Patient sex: M
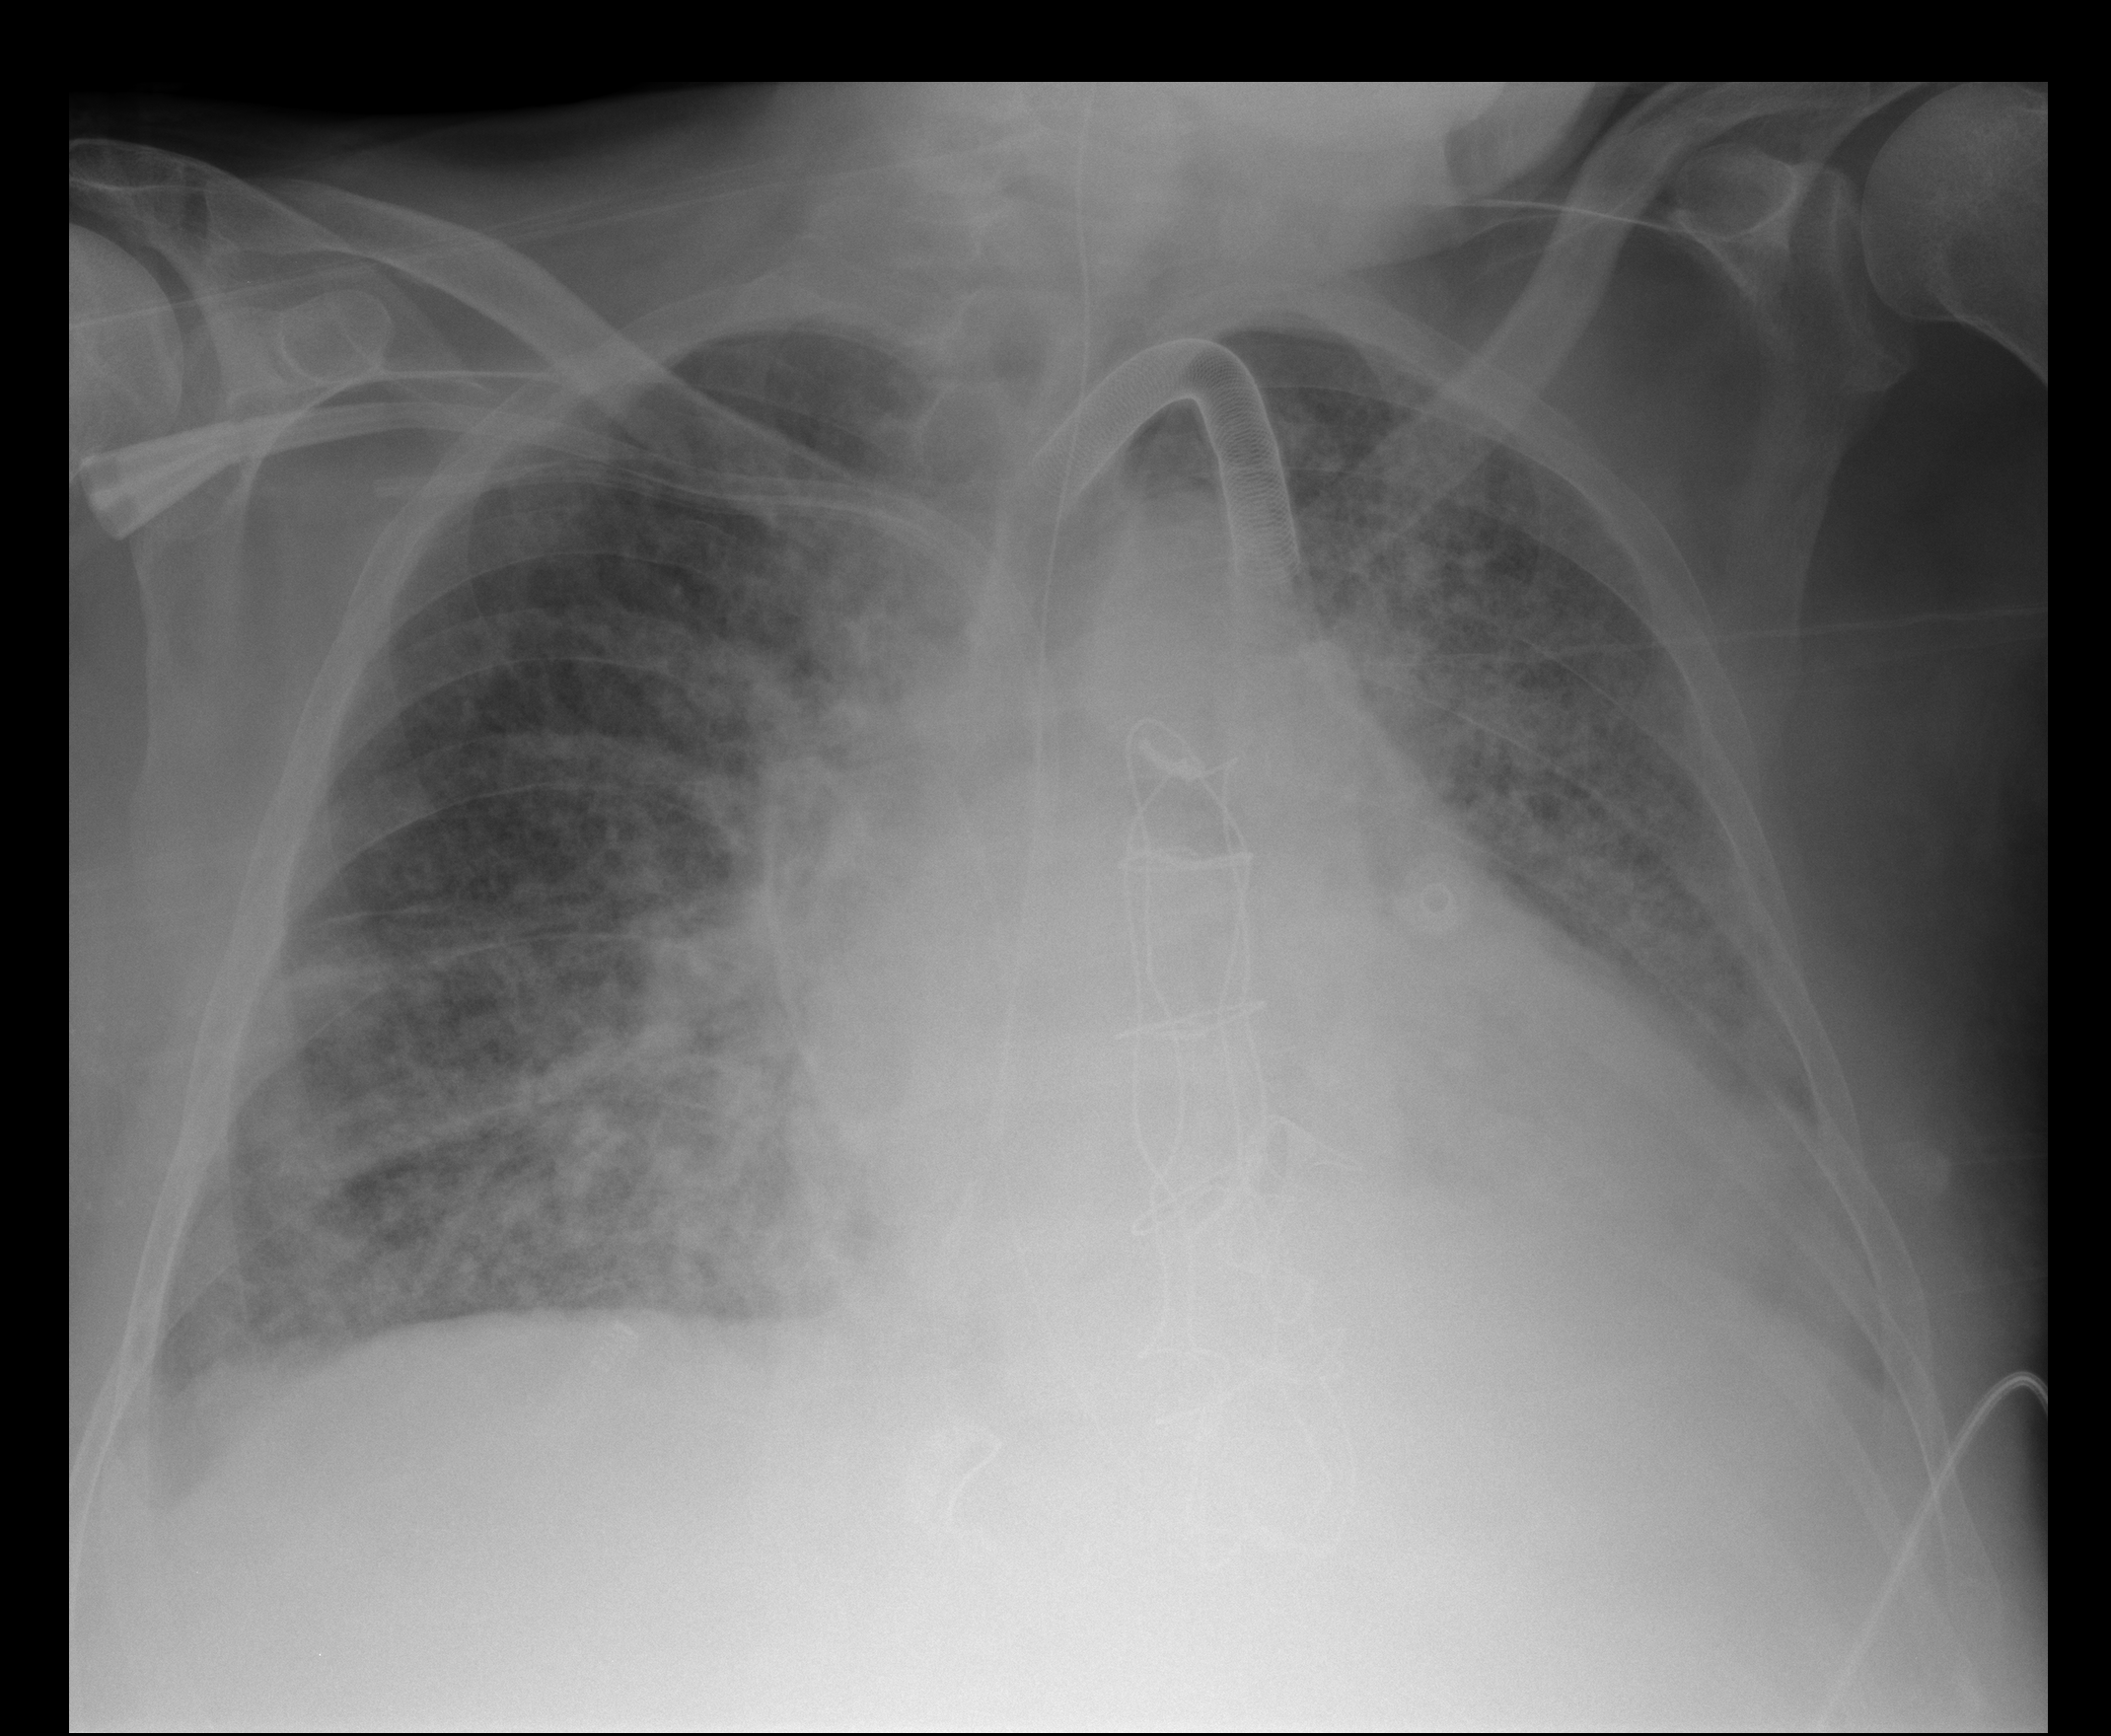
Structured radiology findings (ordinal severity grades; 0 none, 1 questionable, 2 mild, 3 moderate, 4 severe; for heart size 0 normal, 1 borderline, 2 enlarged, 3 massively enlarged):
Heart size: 2
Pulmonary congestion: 3
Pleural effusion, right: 0
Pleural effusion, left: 2
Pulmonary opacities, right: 4
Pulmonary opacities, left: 4
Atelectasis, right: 2
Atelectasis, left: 2